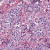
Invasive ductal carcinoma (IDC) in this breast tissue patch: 1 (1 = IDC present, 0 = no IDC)